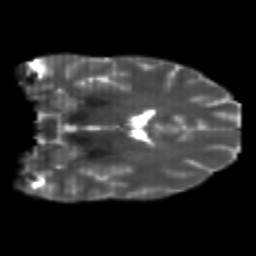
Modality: T2w
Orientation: coronal
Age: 26
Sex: male
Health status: healthy
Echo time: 0.074 s